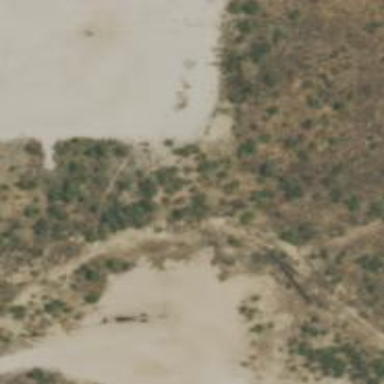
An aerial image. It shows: Natural area covered with sand.